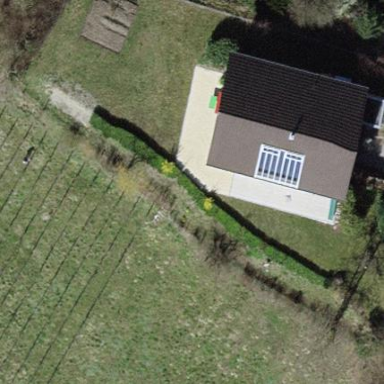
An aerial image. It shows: Detached building with gabled roof.